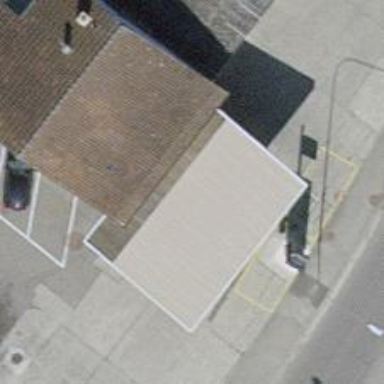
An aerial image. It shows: Fuel station.